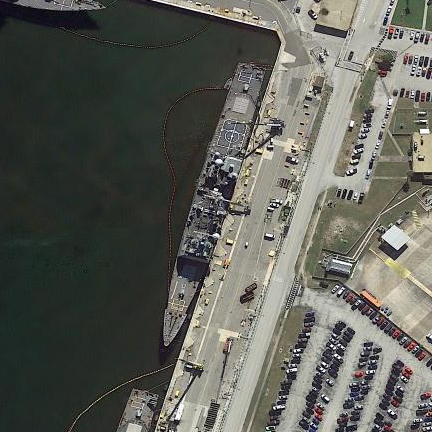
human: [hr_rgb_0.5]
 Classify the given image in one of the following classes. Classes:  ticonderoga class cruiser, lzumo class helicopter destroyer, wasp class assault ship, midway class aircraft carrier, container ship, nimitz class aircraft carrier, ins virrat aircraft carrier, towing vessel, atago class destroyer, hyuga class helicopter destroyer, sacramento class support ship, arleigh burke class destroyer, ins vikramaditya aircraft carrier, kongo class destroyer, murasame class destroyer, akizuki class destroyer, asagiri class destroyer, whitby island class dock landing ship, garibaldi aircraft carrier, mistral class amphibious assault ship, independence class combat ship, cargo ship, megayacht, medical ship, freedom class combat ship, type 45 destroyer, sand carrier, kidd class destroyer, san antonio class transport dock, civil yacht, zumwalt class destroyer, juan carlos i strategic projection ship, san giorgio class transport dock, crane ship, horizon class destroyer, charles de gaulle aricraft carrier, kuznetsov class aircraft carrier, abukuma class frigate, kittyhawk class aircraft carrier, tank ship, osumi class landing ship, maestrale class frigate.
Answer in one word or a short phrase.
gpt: Ticonderoga class cruiser